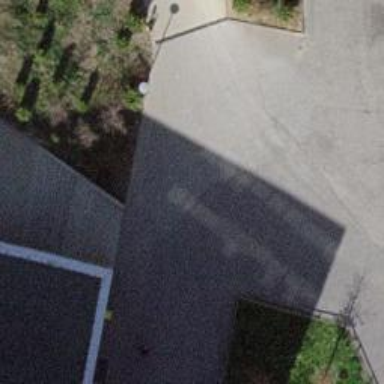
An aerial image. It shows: Driveway with asphalt surface in living street.